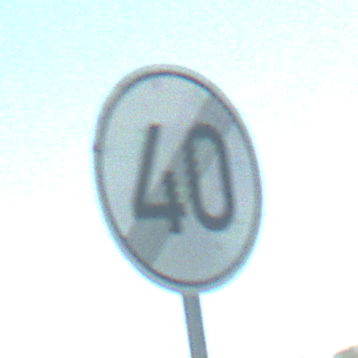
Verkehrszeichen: EndeGeschwindigkeit40
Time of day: Midday
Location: Outdoor (Special)
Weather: PartlyCloudy
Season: NotSpecified
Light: Natural